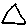
Label: triangle